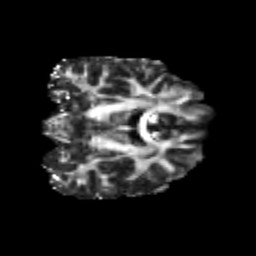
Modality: FA
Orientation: coronal
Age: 24
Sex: male
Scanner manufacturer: siemens
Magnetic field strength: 3 T
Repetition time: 3.5 s
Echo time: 0.113 s